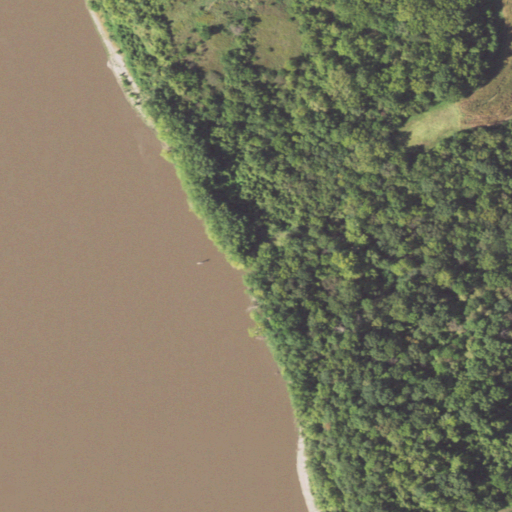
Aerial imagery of valley in Illinois named Bond Hollow containing open water, deciduous forest, mixed forest, woody wetlands, pasture, cultivated crops, herbaceous wetlands, and barren land